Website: bh-photo
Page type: delivery-shipping
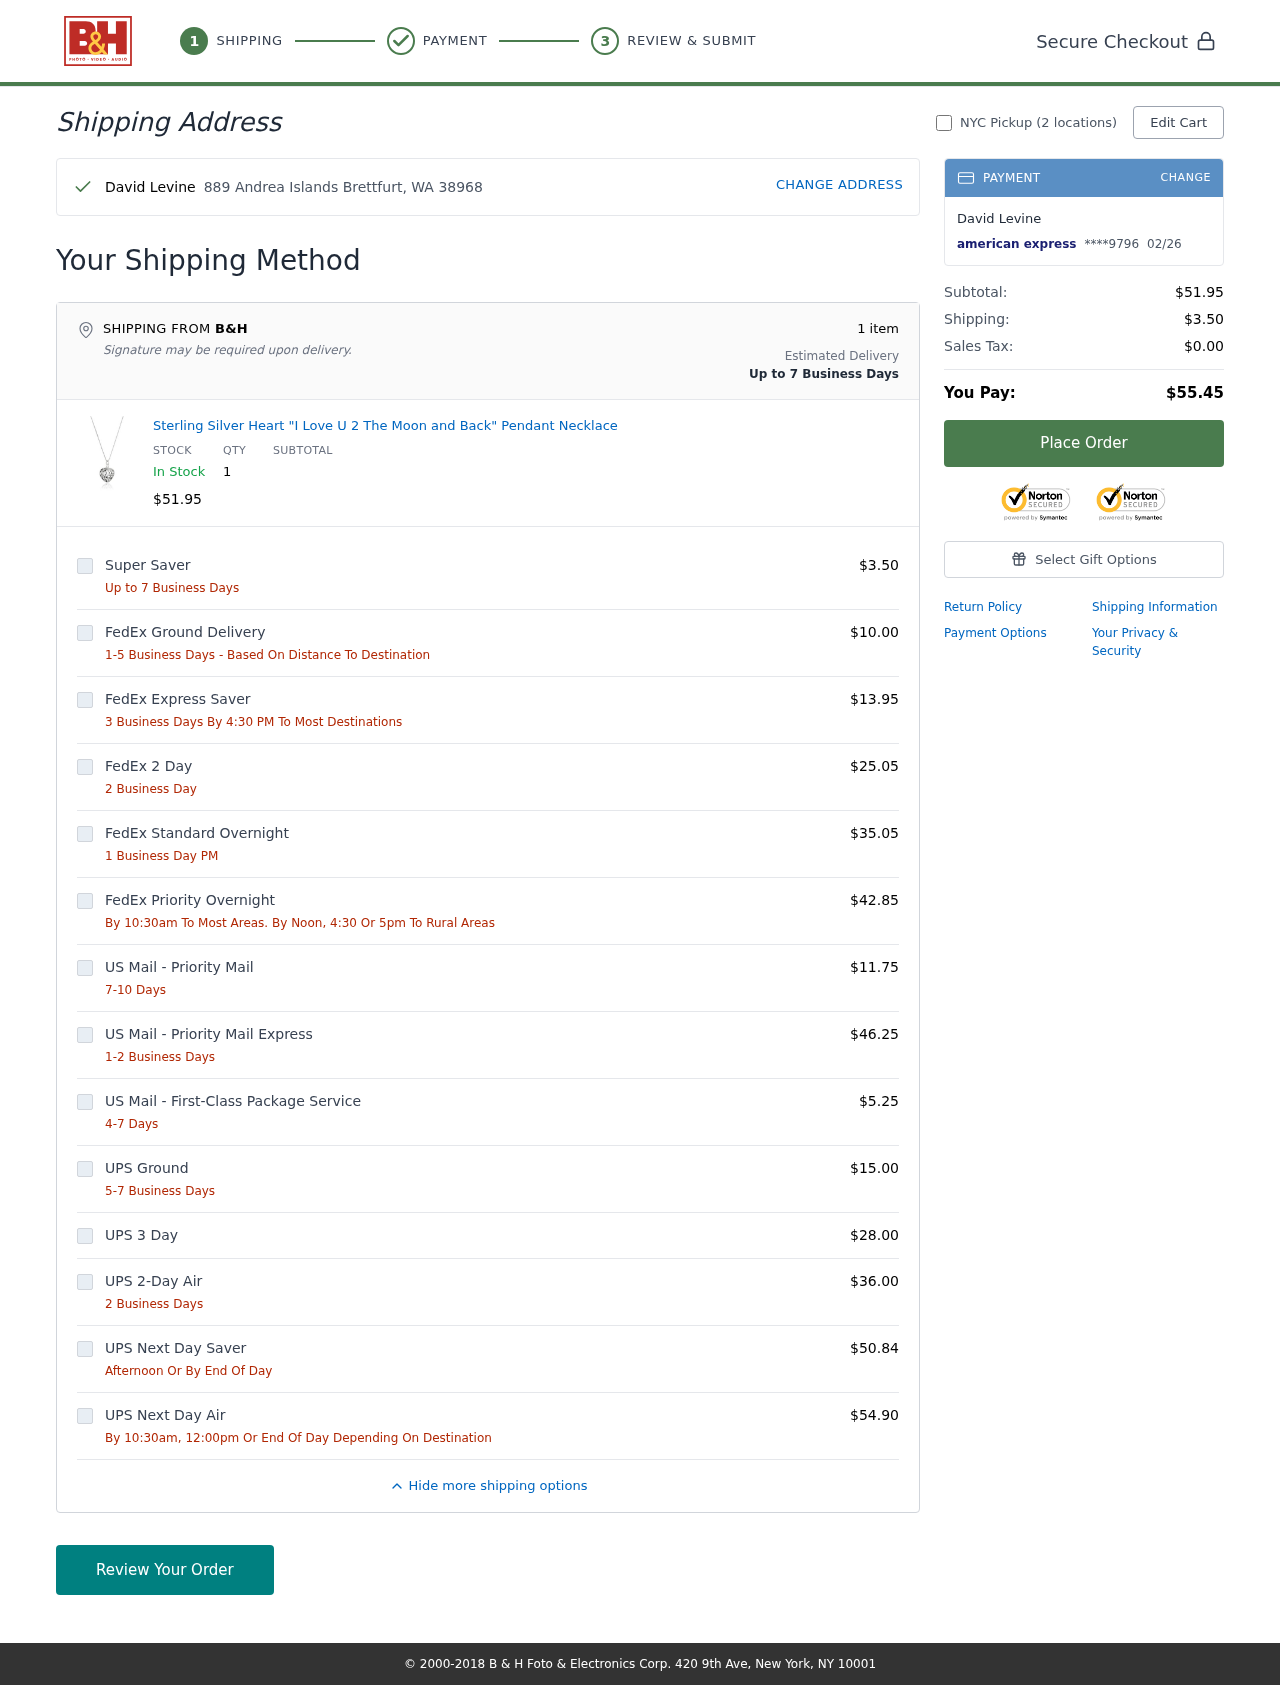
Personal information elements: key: PII_CARD_EXPIRY
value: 02/26
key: PII_CARD_LAST4
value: ****9796
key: PII_CARD_TYPE
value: american express
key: PII_CITY_STATE_ZIP
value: Brettfurt, WA 38968
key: PII_FULLNAME
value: David Levine
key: PII_STREET
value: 889 Andrea Islands
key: PII_FIRSTNAME
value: David
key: PII_LASTNAME
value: Levine
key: PII_FULLNAME2
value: David Levine
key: PII_FULLNAME3
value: David Levine
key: PII_FIRSTNAME2
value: David
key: PII_FIRSTNAME3
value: David
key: PII_LASTNAME2
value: Levine
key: PII_LASTNAME3
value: Levine
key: PII_FIRSTNAME_DERIVED
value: David
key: PII_LASTNAME_DERIVED
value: Levine
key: PII_FULLNAME_DERIVED
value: David Levine
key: PII_NAME_FULL_DERIVED
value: David Levine
Product elements: key: PRODUCT1_NAME
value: Sterling Silver Heart "I Love U 2 The Moon and Back" Pendant Necklace
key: PRODUCT1_PRICE
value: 51.95
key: PRODUCT1_QUANTITY
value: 1
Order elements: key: ORDER_NUM_ITEMS
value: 1
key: ORDER_SUBTOTAL
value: $51.95
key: ORDER_SHIPPING_COST
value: $3.50
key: ORDER_TAX
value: $0.00
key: ORDER_TOTAL
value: $55.45